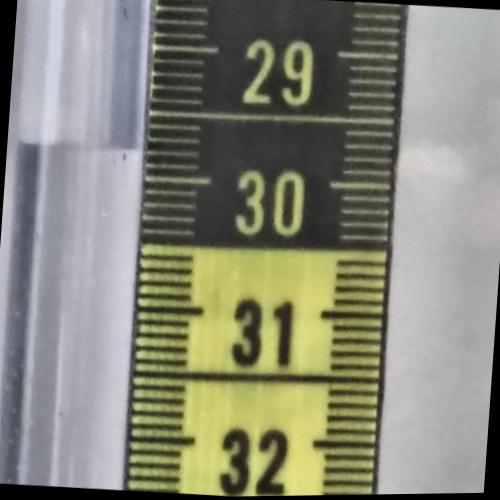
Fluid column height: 29.8 cm